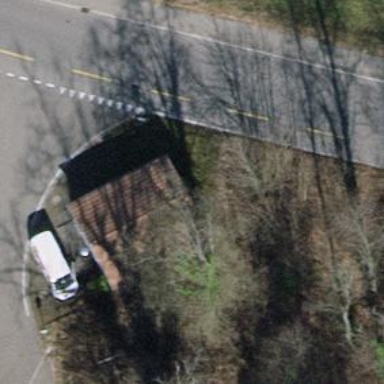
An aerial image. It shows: Service building.